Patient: sex M, age 58
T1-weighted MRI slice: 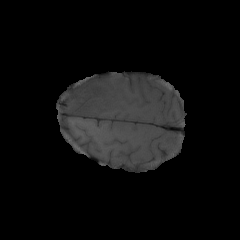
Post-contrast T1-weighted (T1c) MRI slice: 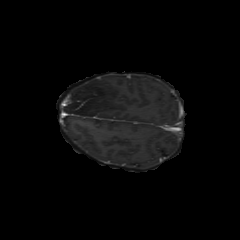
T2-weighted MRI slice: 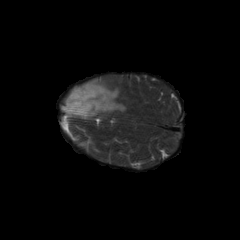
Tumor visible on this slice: yes
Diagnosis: Astrocytoma, IDH-mutant
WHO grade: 4